Field crop: maize
Growth stage: 2
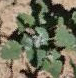
Species: chenopodium